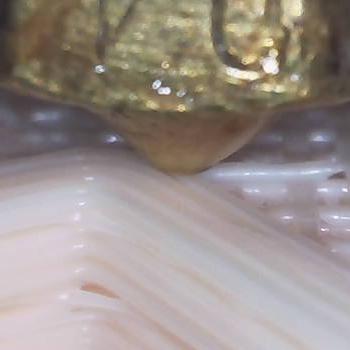
Flow rate: 74%